Question: I'll use this picture as an example
I need to extract the RGB values and compare them with all of the color values to see if I can figure out which color is in it without hard coding it.
For example I get (4,5,0) and I determined this color = red. I don't know if those are the real values of red, but it's an example.
How can I extract the RGB values from the inside of the red box and how can I search for the color that corresponds to those values.
this is what I tried:
'''
img = Image('car.png')
pixel = img.getPixel(120, 150)
print(pixel)
'''
This retrieves the rgb on those dimensions, but I need an average around that whole box.
Please explain solution, thanks
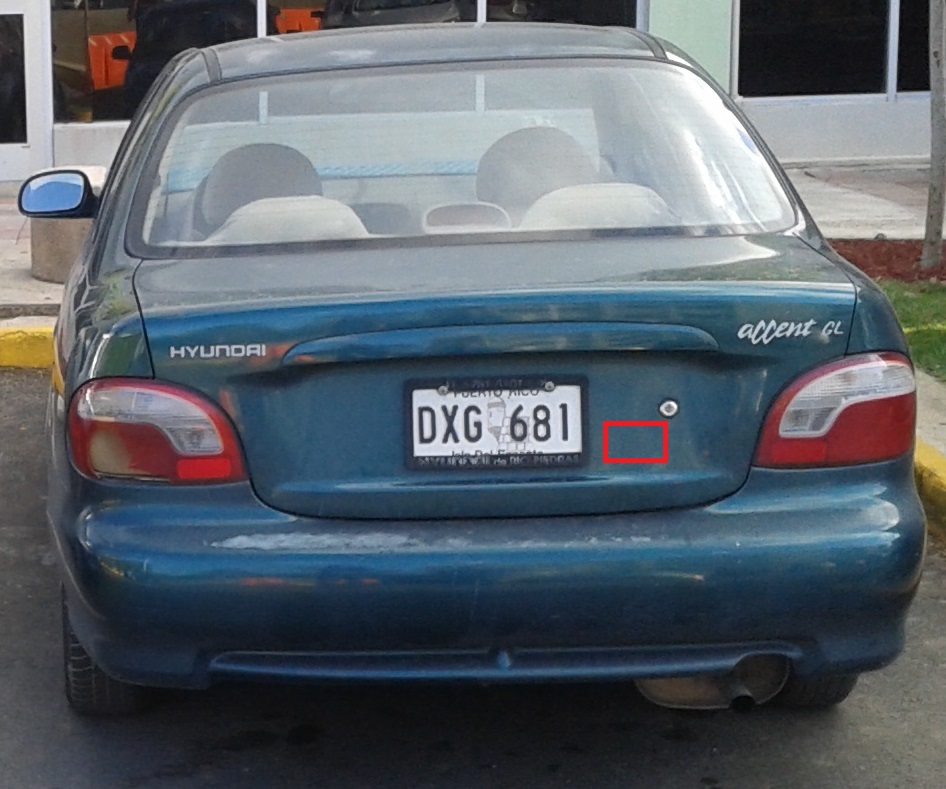
Answer: Here's an idea of what you should do:
'''
width = XX
height = YY
#crops to (x1,y1) to (x2,y2) when x2>x1 and y2>y1
frame = img[width/4:(width/4+width/2), height/4:(height/4+height/2)]
'''
And then,
'''
r = np.array(frame[:,:,0])
avg_r = np.average(r)
'''
Repeat for G and B.